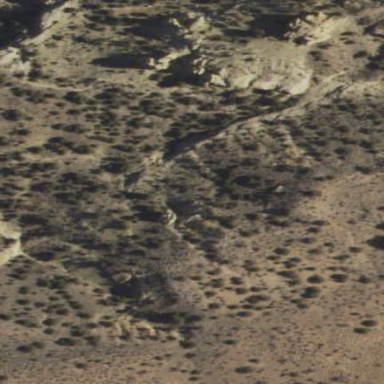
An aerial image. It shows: Landscape of bare rock.